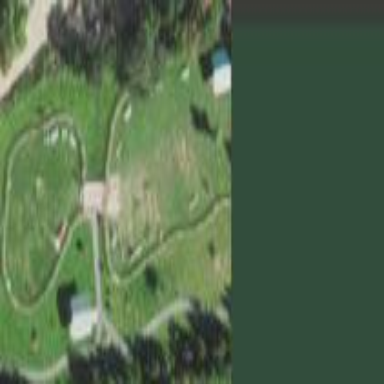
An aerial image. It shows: Dog park for leisure land.